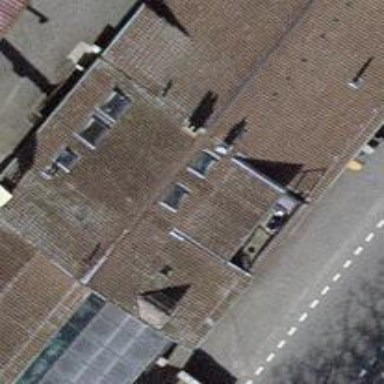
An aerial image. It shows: Mill building that houses oil mill works.